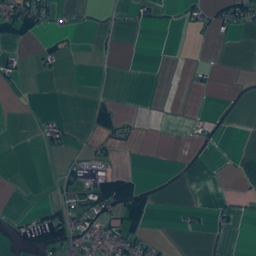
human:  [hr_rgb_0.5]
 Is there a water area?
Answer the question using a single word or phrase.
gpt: yes

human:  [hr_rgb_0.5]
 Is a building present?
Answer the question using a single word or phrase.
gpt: yes

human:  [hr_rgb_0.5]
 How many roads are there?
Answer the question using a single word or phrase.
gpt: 199

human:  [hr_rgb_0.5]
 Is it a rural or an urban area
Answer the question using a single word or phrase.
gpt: urban

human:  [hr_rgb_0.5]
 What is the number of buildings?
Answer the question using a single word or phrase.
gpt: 813

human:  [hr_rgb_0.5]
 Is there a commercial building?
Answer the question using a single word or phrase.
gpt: yes

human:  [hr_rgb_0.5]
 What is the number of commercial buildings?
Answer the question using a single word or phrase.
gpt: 16

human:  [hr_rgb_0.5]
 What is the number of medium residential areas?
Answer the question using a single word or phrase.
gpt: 0

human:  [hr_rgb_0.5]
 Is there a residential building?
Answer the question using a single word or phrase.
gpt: yes

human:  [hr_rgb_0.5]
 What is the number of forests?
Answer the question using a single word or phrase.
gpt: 81

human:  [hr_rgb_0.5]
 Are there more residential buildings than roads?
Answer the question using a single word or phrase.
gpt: yes

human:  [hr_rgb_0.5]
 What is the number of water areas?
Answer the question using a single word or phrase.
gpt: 217

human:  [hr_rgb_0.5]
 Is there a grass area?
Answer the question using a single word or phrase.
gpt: yes

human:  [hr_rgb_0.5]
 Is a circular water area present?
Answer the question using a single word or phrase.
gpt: yes

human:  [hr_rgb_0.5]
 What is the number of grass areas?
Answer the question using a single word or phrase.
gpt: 136

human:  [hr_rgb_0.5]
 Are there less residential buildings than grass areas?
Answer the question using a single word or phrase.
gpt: no

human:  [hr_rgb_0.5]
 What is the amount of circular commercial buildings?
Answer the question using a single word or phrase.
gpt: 0

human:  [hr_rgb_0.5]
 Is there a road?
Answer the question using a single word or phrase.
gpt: yes

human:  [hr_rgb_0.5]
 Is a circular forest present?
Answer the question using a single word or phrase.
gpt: no

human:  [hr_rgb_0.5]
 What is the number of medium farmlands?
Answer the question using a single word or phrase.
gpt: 0

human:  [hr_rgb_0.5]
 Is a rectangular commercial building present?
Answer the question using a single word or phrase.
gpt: yes

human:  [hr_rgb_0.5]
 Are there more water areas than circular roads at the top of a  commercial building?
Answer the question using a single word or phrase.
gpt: yes

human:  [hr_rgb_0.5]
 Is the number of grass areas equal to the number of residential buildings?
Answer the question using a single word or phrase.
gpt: no

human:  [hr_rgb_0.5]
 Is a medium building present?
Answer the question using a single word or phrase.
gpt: yes

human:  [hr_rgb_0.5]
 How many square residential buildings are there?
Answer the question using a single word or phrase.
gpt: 1

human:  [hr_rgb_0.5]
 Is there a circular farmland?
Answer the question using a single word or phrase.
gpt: no

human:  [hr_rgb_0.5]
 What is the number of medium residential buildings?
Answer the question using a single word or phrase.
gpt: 13

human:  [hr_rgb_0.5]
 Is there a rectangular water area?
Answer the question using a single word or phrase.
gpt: yes

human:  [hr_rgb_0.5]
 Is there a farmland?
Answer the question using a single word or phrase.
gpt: yes

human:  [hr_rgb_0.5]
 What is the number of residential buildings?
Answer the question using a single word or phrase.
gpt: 794

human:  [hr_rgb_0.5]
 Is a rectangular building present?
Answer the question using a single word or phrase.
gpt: yes

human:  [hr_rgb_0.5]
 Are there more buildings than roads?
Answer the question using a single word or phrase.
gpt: yes

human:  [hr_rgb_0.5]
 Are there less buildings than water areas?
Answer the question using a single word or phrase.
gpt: no

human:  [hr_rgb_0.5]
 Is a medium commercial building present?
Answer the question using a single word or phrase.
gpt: yes

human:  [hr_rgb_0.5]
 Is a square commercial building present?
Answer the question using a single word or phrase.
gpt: no

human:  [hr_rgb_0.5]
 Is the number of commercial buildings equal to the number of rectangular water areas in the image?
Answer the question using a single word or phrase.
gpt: no

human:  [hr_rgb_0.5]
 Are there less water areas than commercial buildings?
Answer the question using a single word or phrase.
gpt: no

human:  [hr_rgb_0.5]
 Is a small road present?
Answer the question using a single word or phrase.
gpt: yes

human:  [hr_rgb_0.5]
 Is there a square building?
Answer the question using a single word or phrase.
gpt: yes

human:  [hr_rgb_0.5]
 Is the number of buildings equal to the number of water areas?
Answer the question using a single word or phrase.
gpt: no

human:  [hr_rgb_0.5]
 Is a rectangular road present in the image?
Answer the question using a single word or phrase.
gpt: no

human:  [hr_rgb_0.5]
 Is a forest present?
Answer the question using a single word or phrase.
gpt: yes

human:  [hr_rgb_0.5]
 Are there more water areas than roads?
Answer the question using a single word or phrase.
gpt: no

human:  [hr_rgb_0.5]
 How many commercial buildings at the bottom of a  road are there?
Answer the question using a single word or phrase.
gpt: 16

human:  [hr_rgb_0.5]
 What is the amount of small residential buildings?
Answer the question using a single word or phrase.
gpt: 781

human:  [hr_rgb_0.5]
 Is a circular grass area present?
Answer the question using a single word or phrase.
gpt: yes

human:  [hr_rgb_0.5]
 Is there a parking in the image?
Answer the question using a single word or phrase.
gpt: yes

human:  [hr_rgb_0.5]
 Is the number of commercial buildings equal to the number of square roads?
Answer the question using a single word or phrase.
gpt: no

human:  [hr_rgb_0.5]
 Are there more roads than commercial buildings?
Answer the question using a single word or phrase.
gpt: yes

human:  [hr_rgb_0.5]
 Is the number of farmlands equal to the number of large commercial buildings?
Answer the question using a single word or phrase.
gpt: no

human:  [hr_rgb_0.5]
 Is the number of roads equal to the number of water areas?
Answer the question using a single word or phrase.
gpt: no

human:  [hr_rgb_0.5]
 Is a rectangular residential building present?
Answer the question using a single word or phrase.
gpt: yes

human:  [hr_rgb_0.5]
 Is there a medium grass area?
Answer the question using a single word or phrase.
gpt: yes

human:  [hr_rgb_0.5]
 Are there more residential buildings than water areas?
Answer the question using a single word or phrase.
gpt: yes

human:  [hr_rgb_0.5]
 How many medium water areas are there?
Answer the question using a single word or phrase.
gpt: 10

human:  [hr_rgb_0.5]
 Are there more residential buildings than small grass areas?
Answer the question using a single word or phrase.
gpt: yes

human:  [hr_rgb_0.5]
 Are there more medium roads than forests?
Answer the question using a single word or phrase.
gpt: no

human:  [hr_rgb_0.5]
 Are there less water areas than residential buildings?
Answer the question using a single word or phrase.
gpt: yes

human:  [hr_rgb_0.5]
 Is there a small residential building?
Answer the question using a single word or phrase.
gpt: yes

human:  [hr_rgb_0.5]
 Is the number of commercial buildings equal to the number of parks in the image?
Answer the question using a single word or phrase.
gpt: no

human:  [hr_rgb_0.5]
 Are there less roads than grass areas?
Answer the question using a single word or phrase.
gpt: no

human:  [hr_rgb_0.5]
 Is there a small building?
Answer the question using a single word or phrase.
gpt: yes

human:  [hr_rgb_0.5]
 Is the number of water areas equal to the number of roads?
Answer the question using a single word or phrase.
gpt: no

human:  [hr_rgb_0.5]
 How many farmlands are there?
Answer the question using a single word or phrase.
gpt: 56